Question: I'm newbie in facebook api. I follow this docs <URL>
when I pass this link <URL> to webview
and login with a facebook account, it's not grant manage_pages and publish_pages to my app, just public_profie

where am I wrong?
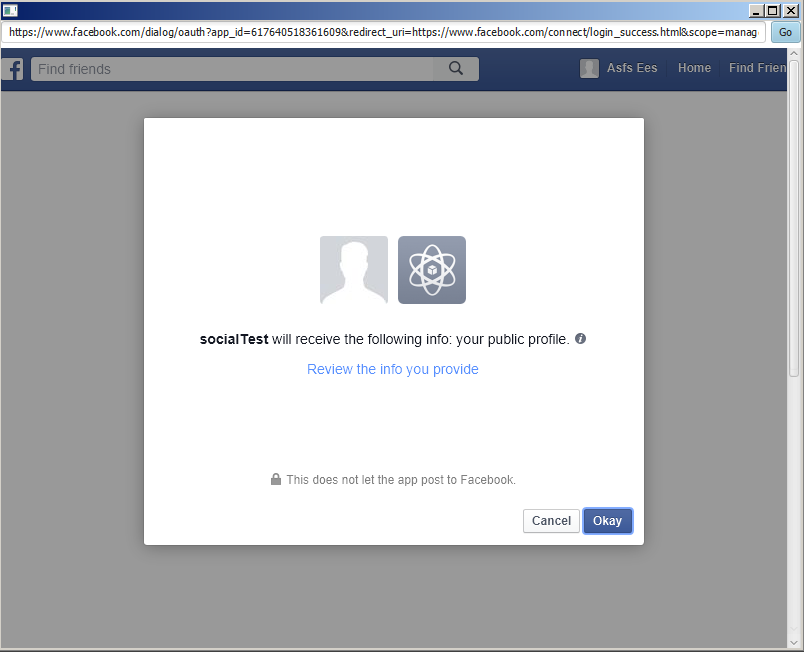
Answer: Here:
- <URL>
> - -
If you're using a admin/developer/tester user of your app, you should be able to request the permissions anyway.